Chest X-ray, AP view. Patient: 35 years old, sex F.
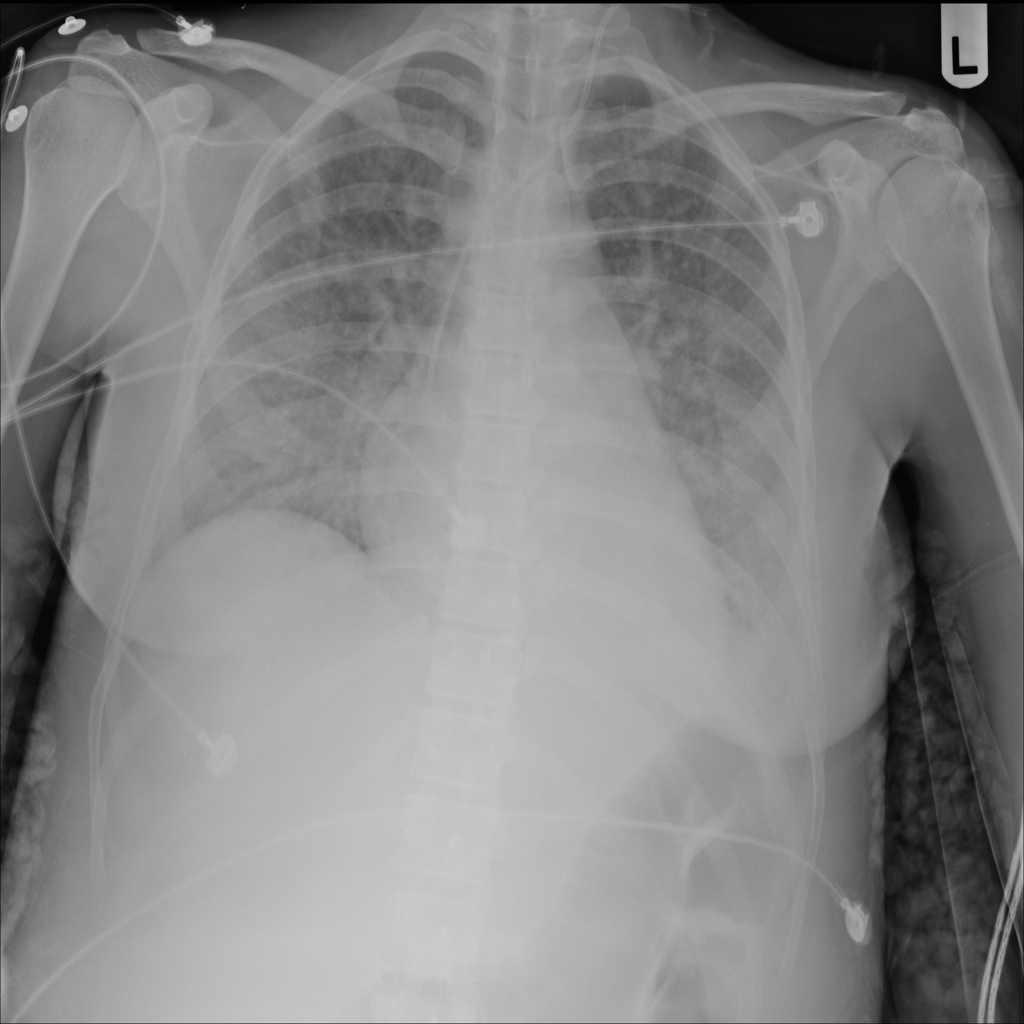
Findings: Edema, Infiltration